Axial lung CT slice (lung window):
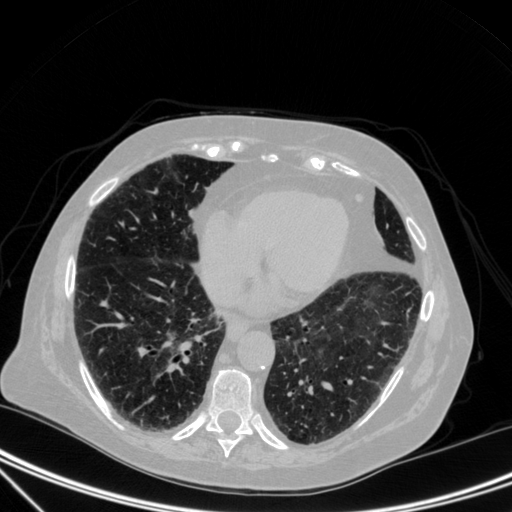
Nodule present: no